Aerial crown-view tile of a tropical tree (Barro Colorado Island, Panama), acquired 20241216:
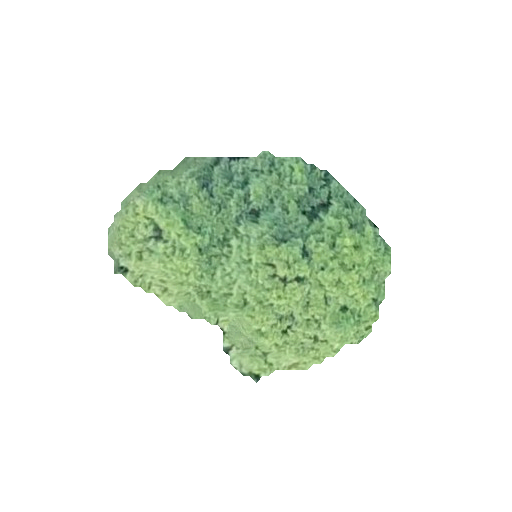
Species: Alseis blackiana
GBIF accepted scientific name: Alseis blackiana
Crown area: 63.097 m²